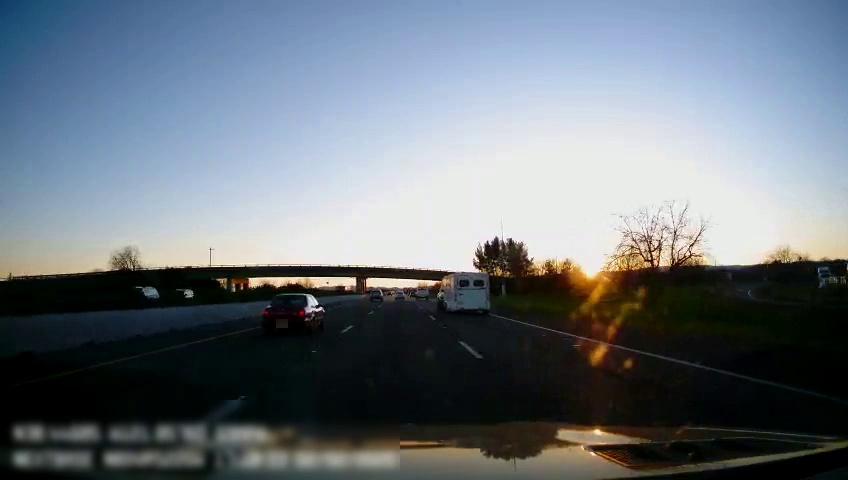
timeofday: Dusk/Dawn/Twilight
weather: Sunny
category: Drivable Space
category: Drivable Space
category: Vehicles | SUV
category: Vehicles | SUV
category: Vehicles | Truck
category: Vehicles | Truck
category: Vehicles | Truck
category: Vehicles | Other LV
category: Vehicles | SUV
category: Vehicles | Car
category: Vehicles | Car
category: Lanes | Current Lane
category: Lanes | Alternate Lane
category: Lanes | Alternate Lane
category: Lanes | Alternate Lane